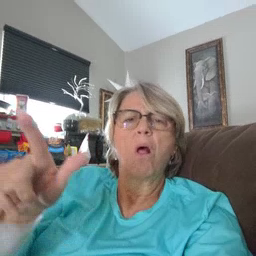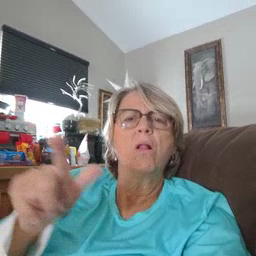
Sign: all